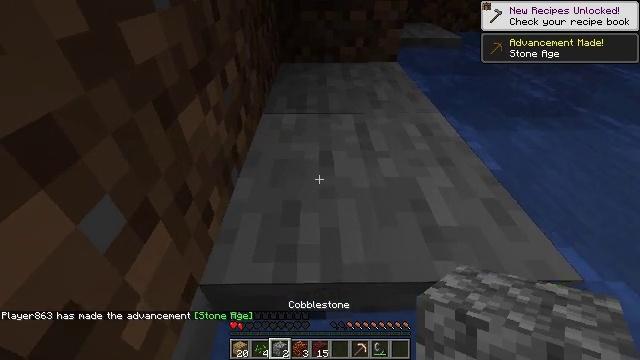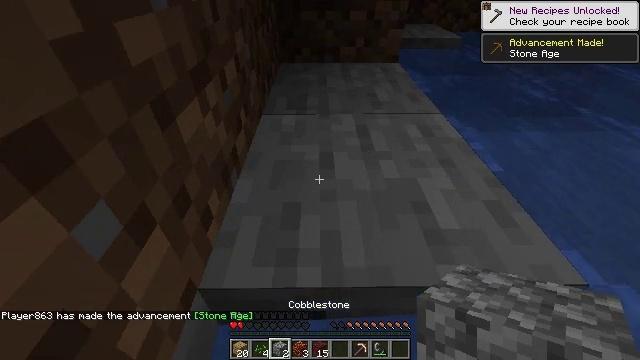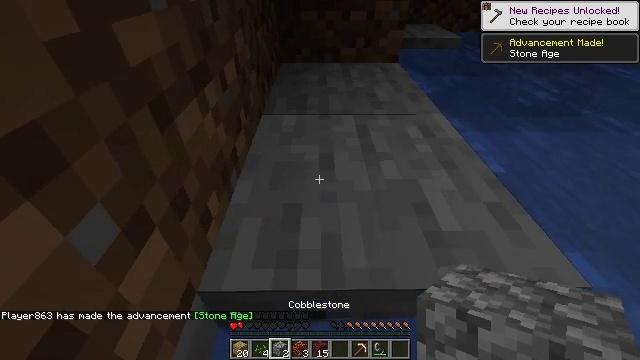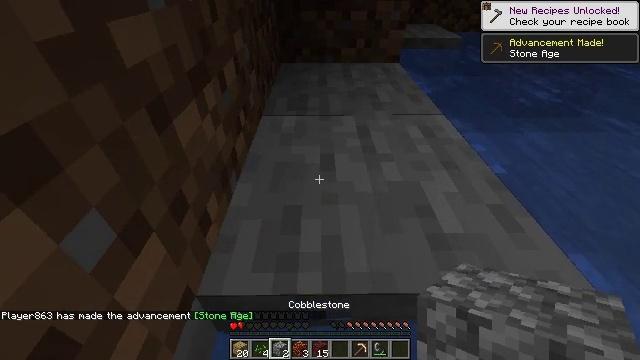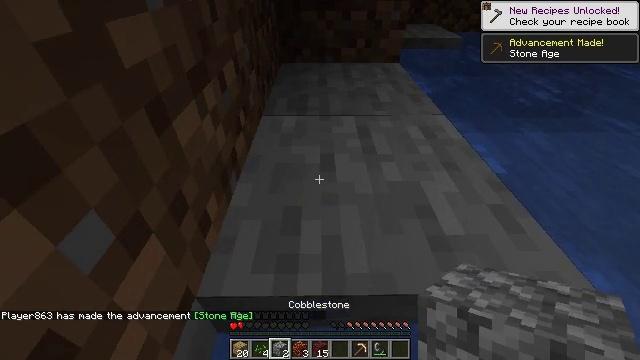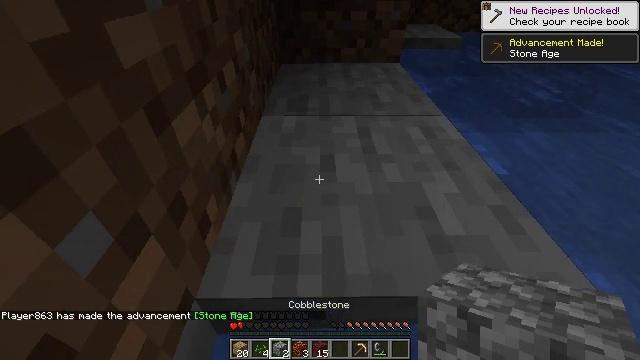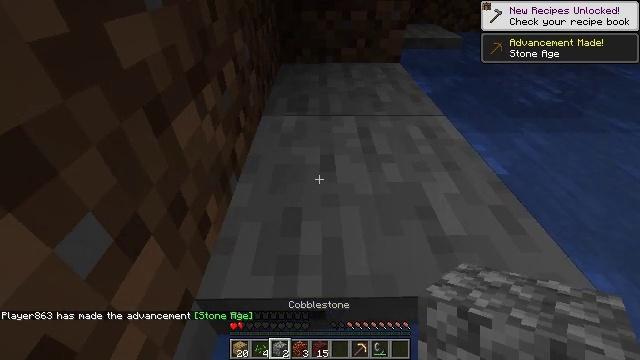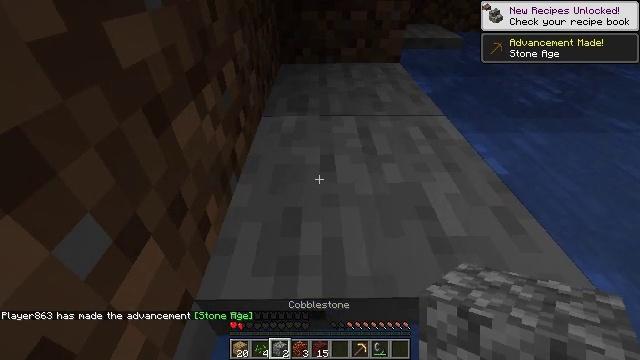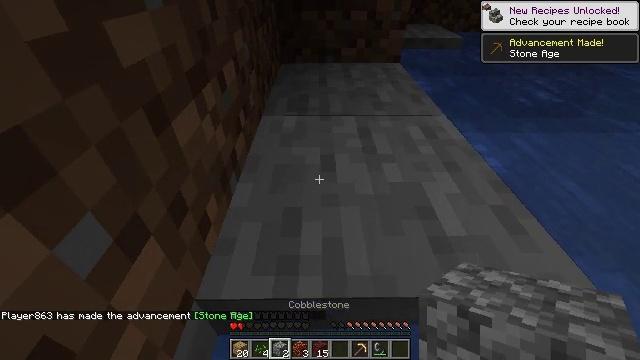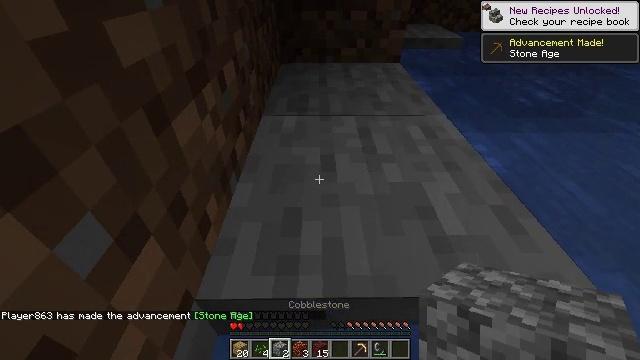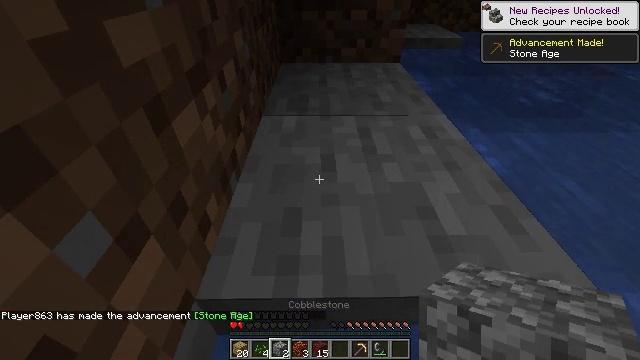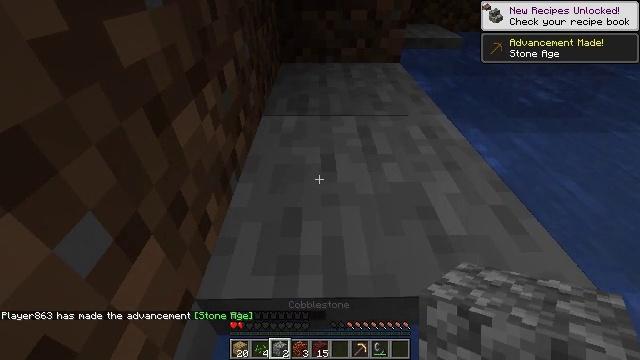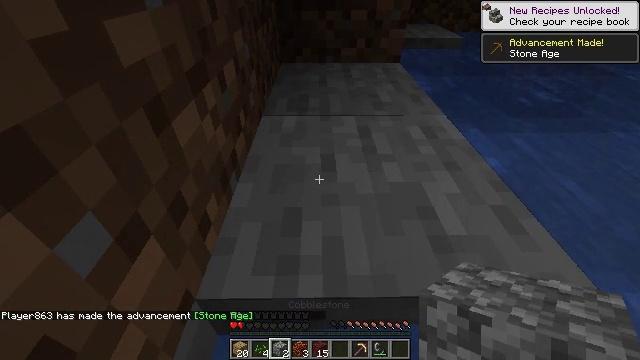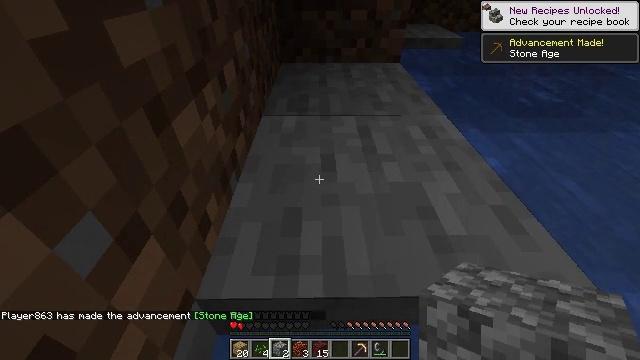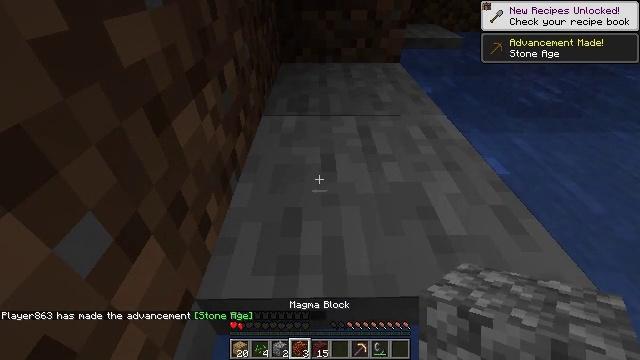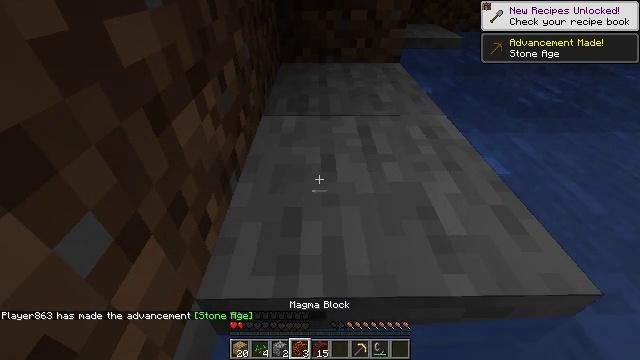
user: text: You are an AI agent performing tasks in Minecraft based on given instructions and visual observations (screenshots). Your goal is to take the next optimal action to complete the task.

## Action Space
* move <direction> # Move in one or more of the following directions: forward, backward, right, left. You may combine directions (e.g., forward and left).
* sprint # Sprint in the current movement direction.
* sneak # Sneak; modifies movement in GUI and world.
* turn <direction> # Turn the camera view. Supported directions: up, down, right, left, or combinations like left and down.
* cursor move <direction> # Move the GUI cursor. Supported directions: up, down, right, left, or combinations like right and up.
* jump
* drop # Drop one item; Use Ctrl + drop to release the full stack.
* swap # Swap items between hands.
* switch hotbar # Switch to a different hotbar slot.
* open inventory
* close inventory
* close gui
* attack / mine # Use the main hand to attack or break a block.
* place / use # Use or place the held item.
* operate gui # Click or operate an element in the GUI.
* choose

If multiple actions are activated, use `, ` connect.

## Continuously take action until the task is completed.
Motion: motion action
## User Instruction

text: Dig up the stone with a tool.
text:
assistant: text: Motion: no_op
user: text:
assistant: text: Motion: no_op
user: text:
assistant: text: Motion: no_op
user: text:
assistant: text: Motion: no_op
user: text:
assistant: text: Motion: no_op
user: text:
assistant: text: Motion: no_op
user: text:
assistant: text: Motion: no_op
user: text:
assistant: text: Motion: no_op
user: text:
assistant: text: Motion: no_op
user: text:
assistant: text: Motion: no_op
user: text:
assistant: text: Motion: no_op
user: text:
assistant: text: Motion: no_op
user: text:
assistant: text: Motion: no_op
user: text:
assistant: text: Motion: no_op
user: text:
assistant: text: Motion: no_op
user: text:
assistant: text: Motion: no_op
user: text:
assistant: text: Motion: no_op
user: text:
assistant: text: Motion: no_op
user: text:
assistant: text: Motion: no_op
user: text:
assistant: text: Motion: no_op
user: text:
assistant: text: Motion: no_op
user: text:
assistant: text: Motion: no_op
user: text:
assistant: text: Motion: no_op
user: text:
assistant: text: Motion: no_op
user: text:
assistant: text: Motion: no_op
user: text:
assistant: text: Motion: no_op
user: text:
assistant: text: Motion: no_op
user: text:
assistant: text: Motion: no_op
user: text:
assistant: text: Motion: no_op
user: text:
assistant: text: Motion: no_op